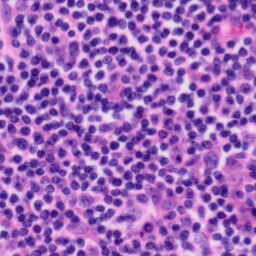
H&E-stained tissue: Tonsil